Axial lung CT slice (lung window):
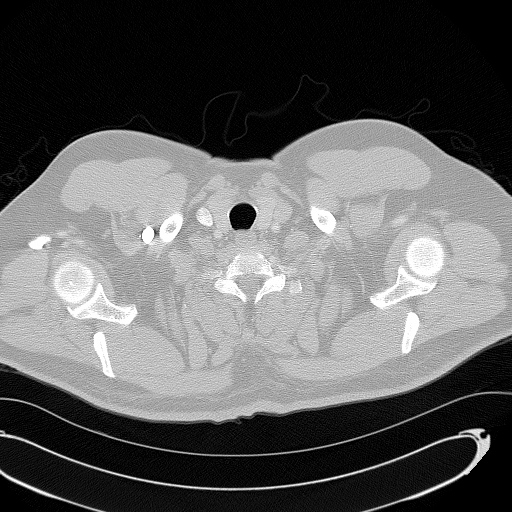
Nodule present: no